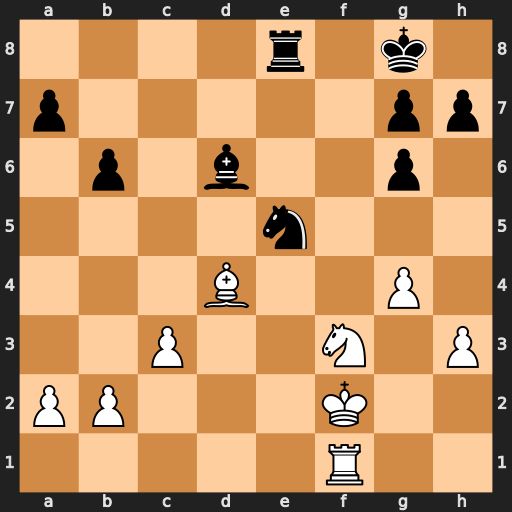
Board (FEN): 4r1k1/p5pp/1p1b2p1/4n3/3B2P1/2P2N1P/PP3K2/5R2
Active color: w
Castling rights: -
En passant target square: -
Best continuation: Bxe5 Rxe5 Nxe5